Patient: sex M, age 48
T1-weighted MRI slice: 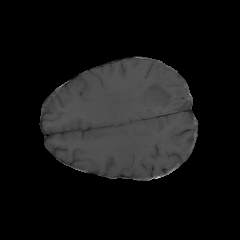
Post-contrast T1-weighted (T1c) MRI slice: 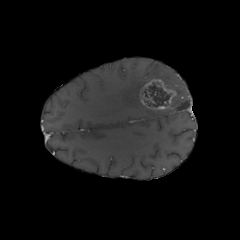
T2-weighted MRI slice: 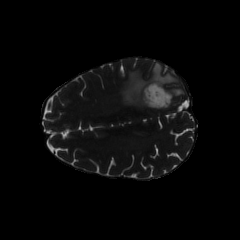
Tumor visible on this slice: yes
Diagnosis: Glioblastoma, IDH-wildtype
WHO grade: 4